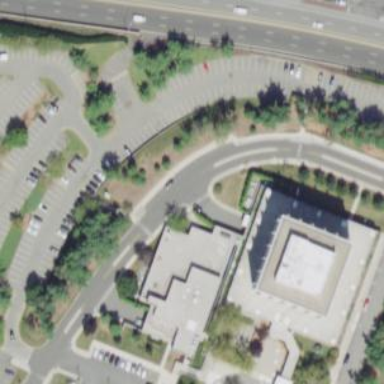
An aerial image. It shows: Office building.